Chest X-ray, PA view. Patient: 70 years old, sex M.
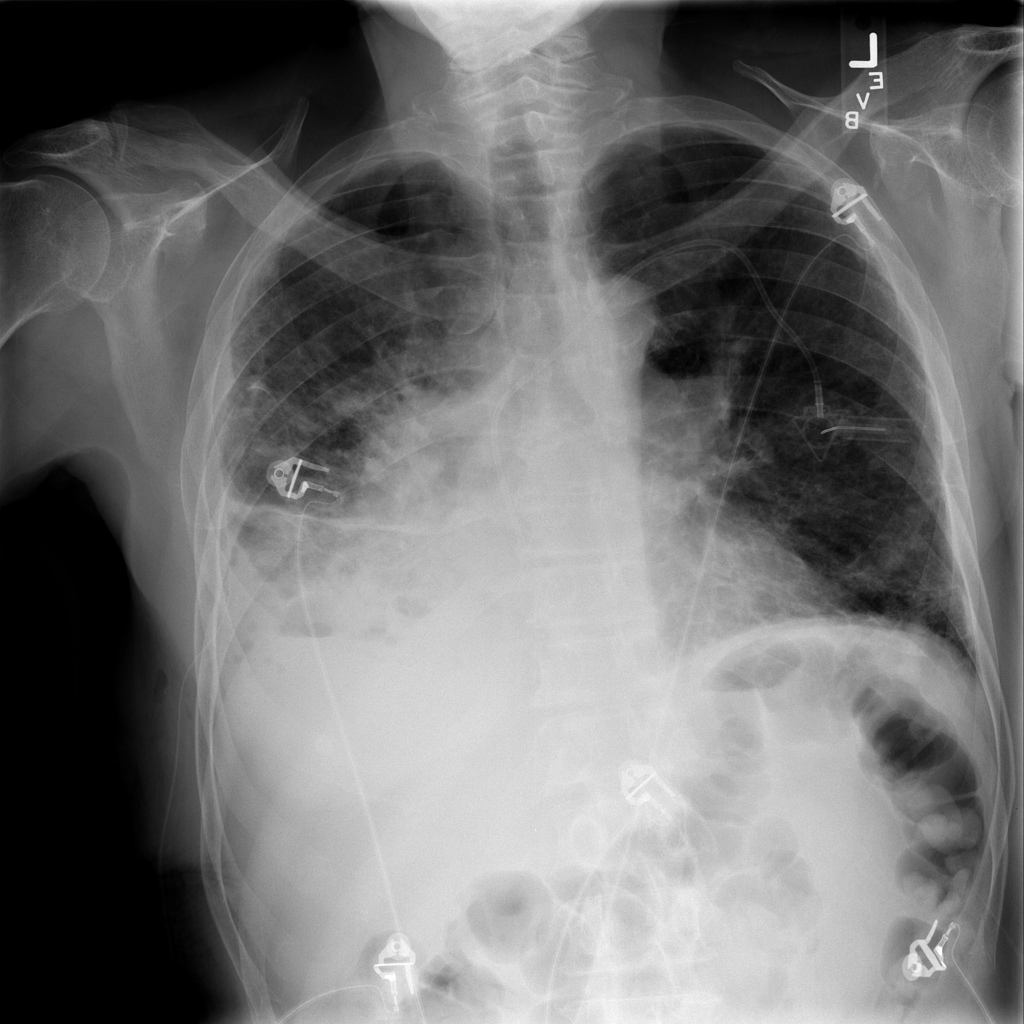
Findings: Infiltration